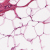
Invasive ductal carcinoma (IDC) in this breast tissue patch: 0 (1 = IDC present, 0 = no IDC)